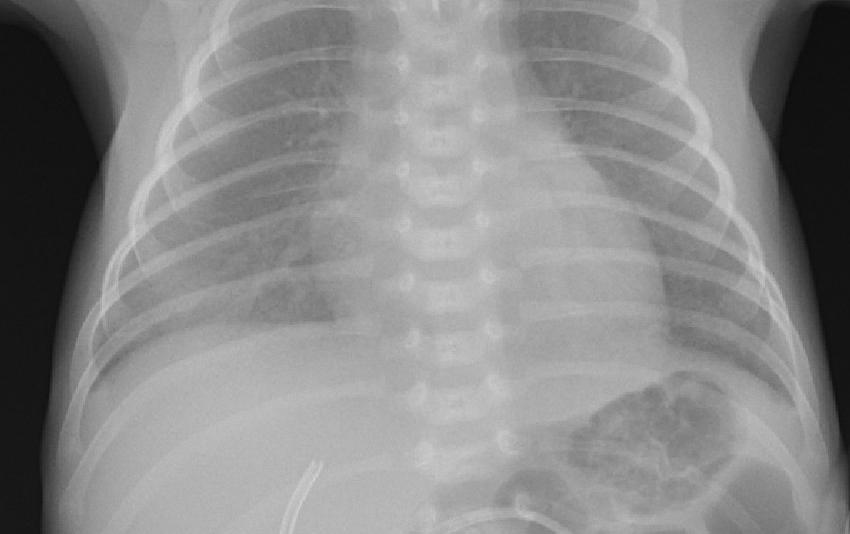
Diagnosis: PNEUMONIA